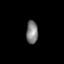
Tissue: skin
Cell type: Fibroblasts
Senescence score: 0.8297
Nuclear area (px): 266
Mean DAPI intensity: 126.883